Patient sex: F
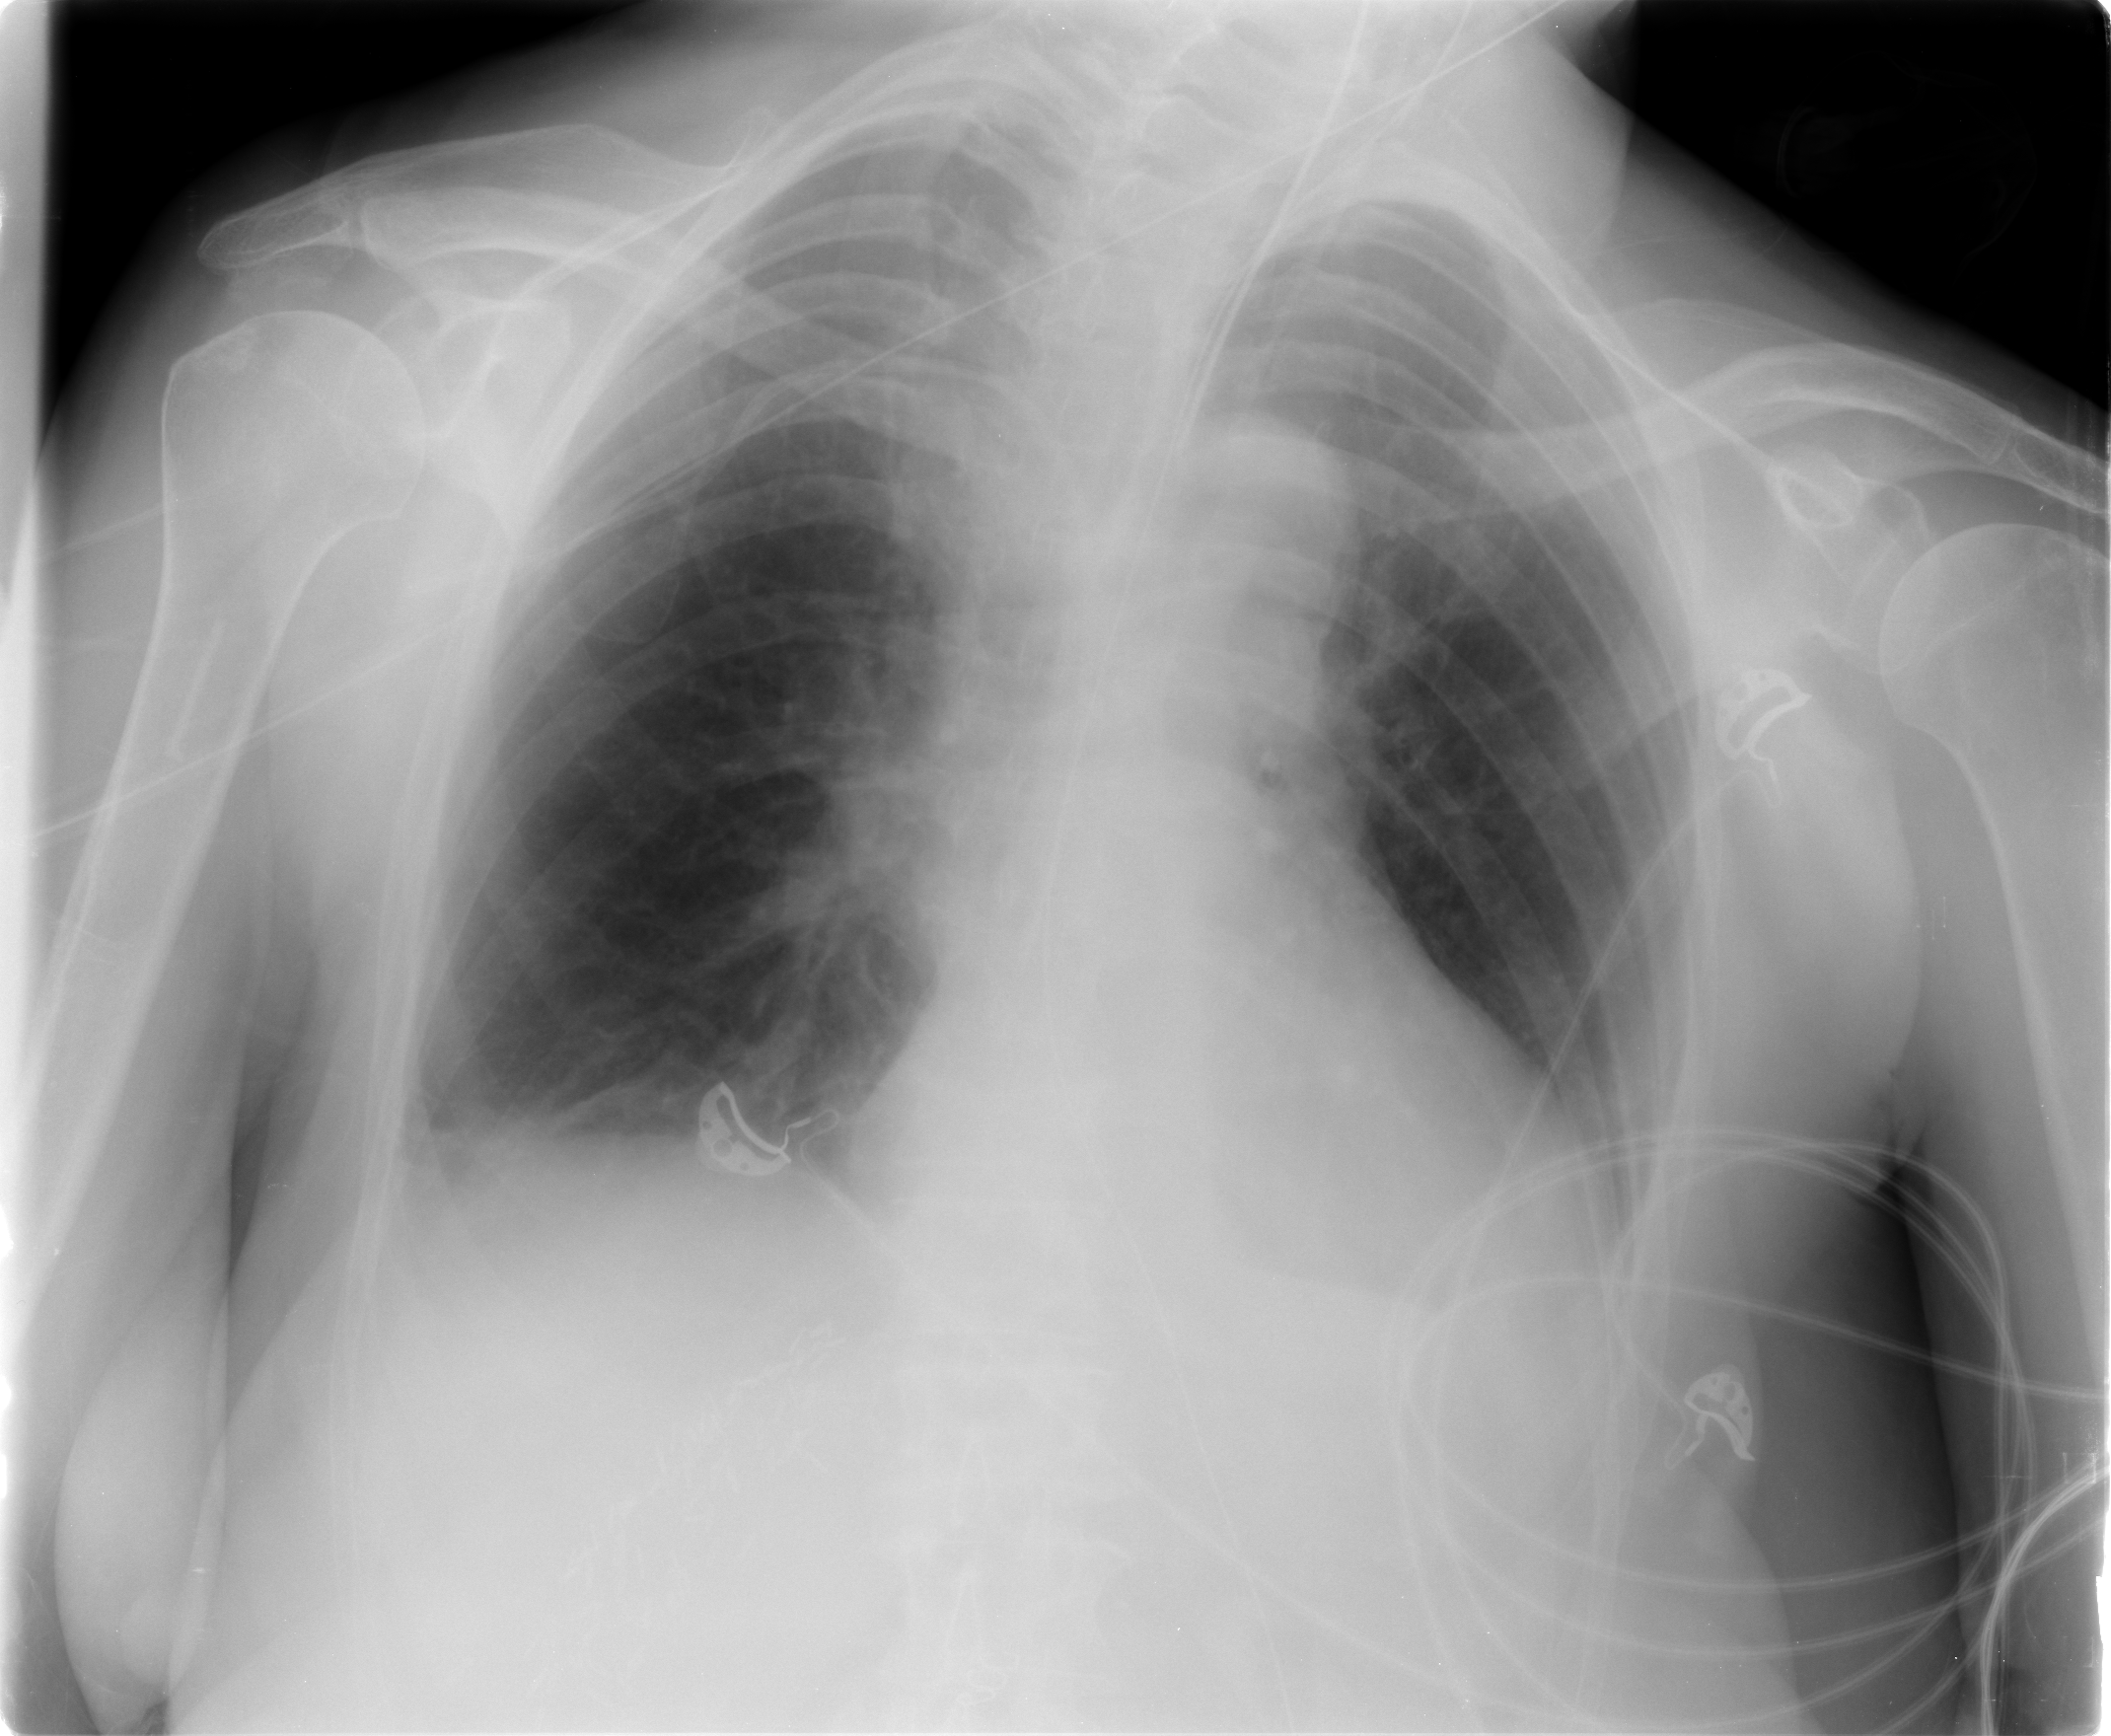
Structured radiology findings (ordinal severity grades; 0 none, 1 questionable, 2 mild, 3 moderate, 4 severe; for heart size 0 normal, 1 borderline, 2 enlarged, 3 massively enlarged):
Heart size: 0
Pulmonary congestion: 0
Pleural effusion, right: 2
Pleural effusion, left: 0
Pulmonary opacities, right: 0
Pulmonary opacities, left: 0
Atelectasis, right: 2
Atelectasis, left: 2